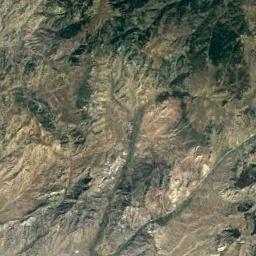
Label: mountain